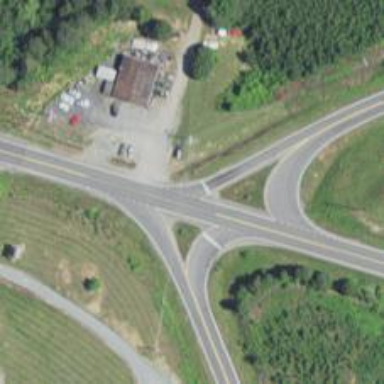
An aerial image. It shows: Trunk_link highway with cloverleaf junction.